Question: Developing a chart which will provide a user a visual for who has viewed them. The inner circle shows matches (user following/being followed), the next ring - user following others, the last ring - the followers of the user.

I've mocked the cy, cx positions, but what would it take to position them like this - to bound the orange circles into the various circle quadrants?
<URL>
'''
sampleSVG.selectAll("circle")
.data(dataset)
.enter().append("circle")
.style("stroke", "gray")
.style("fill", "orange")
.attr("r", 6)
.attr("cx", function(d, i){return 2 + (i*80)})
.attr("cy", function(d, i){return (i*80)});
'''
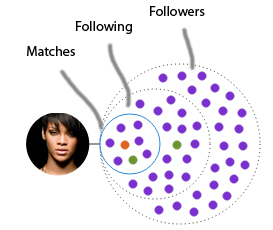
Answer: <URL>
I'm not sure if d3 can do this automatically somehow, but you can always just figure out the and positions of your dots yourself with some math:
One way to do it is to just place each dot randomly until it sits correctly. This is definitely not the fastest approach, but if you don't have too many dots to place, it might still be way good enough.
Let's say your smallest circle has radius and center point (, ) and your middle circle and (, ) and your largest circle and (, ), then you can check which circle a dot does or does not fall into by comparing its distance from the center-point of the circle to the radius of that circle:
For example, if you want to place a dot into the middle circle:
- - - - - - - - -
Now you have some random point that is inside the middle circle, but not the small one. Placing one into the larger circle works the same way (just replace , , and with , , and as well as , , and with , , and ). To place a dot into the smallest circle, you only need to check the first condition (with , , and replaced by , , and ).
Now, you can either stop here (but depending on your dot-density, this might not be the prettiest picture) or, you can try to space the dots a little nicer relative to each other. One way to do this is the following:
- - - - - -
By adjusting the two check-equations above, you can also add a little bit of clearance around the borders of your circles that the dots will avoid, by replacing with ( - ) and with ( + ).
There are definitely a bunch of ways to optimize this simple approach: For example you can pick your initial (, ) position in polar coordinates by choosing and instead and then calculating and from them to make sure that you never pick a dot that is not inside the circle you want. Just make sure you pick from a correctly weighted distribution so that and turn out to be uniformly distributed. Also, you can check the distance from a newly placed dot to all its neighbors immediately when placing the dot rather than in a second step at the end. For example, find 10 places for each dot and then always pick the one out of those with the largest distance to its closest neighbor.
And this is what it looks like without worrying about dot spacing: <URL>
The relevant section implementing the dot placement is here (variable names changed to match above):
'''
function getXCoordinateInCircleSection(i, xm, ym, rm, xs, ys, rs) {
done = false;
while (!done) {
x = getRandomCoordinate(xm-rm, xm+rm);
y = getRandomCoordinate(ym-rm, ym+rm);
done = true;
if ((x-xm)*(x-xm)+(y-ym)*(y-ym) > (rm-10)*(rm-10)) done = false;
if ((x-xs)*(x-xs)+(y-ys)*(y-ys) <= (rs+10)*(rs+10)) done = false;
}
window.ys[i] = y;
return x;
}
function getYCoordinateInCircleSection(i) {
return window.ys[i];
}
'''
And with improved dot spacing: <URL>
(Both of these are based on <URL>